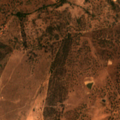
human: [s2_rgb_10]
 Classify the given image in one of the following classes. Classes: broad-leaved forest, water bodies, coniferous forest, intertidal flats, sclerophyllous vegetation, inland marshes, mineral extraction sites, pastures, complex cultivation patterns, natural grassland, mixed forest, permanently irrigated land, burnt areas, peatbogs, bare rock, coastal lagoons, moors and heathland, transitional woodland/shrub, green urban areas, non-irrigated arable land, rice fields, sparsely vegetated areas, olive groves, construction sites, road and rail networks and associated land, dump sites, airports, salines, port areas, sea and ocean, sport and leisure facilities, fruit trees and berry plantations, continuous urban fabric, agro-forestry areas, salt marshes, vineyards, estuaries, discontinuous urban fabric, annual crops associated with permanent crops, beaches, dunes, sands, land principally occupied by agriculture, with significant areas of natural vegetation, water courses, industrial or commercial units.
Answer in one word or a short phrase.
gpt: olive groves, agro-forestry areas, broad-leaved forest